Question: I was messing with my storyboard with no code involved and got this error after I connected "Terms of use" button to a view controller. It was working fine before this action.
-I created and connected a class to Terms of Use View Controller
-I used action push segue to connect

'''
2014-01-22 17:26:45.434 Project[1162:a0b] -[AboutViewController termsOfUseButton:]: unrecognized selector sent to instance 0x8c89d40
2014-01-22 17:26:45.437 Project[1162:a0b] *** Terminating app due to uncaught exception 'NSInvalidArgumentException', reason: '-[AboutViewController termsOfUseButton:]: unrecognized selector sent to instance 0x8c89d40'
*** First throw call stack:
(
0 CoreFoundation 0x0173b5e4 __exceptionPreprocess + 180
1 libobjc.A.dylib 0x014be8b6 objc_exception_throw + 44
2 CoreFoundation 0x017d8903 -[NSObject(NSObject) doesNotRecognizeSelector:] + 275
3 CoreFoundation 0x0172b90b ___forwarding___ + 1019
4 CoreFoundation 0x0172b4ee _CF_forwarding_prep_0 + 14
5 libobjc.A.dylib 0x014d0874 -[NSObject performSelector:withObject:withObject:] + 77
6 UIKit 0x0022e0c2 -[UIApplication sendAction:to:from:forEvent:] + 108
7 UIKit 0x0022e04e -[UIApplication sendAction:toTarget:fromSender:forEvent:] + 61
8 UIKit 0x003260c1 -[UIControl sendAction:to:forEvent:] + 66
9 UIKit 0x00326484 -[UIControl _sendActionsForEvents:withEvent:] + 577
10 UIKit 0x00325733 -[UIControl touchesEnded:withEvent:] + 641
11 UIKit 0x0026b51d -[UIWindow _sendTouchesForEvent:] + 852
12 UIKit 0x0026c184 -[UIWindow sendEvent:] + 1232
13 UIKit 0x0023fe86 -[UIApplication sendEvent:] + 242
14 UIKit 0x0022a18f _UIApplicationHandleEventQueue + 11421
15 CoreFoundation 0x016c483f __CFRUNLOOP_IS_CALLING_OUT_TO_A_SOURCE0_PERFORM_FUNCTION__ + 15
16 CoreFoundation 0x016c41cb __CFRunLoopDoSources0 + 235
17 CoreFoundation 0x016e129e __CFRunLoopRun + 910
18 CoreFoundation 0x016e0ac3 CFRunLoopRunSpecific + 467
19 CoreFoundation 0x016e08db CFRunLoopRunInMode + 123
20 GraphicsServices 0x036909e2 GSEventRunModal + 192
21 GraphicsServices 0x03690809 GSEventRun + 104
22 UIKit 0x0022cd3b UIApplicationMain + 1225
23 Project 0x00003a9d main + 141
24 libdyld.dylib 0x01d77725 start + 0
)
libc++abi.dylib: terminating with uncaught exception of type NSException
(lldb)
'''
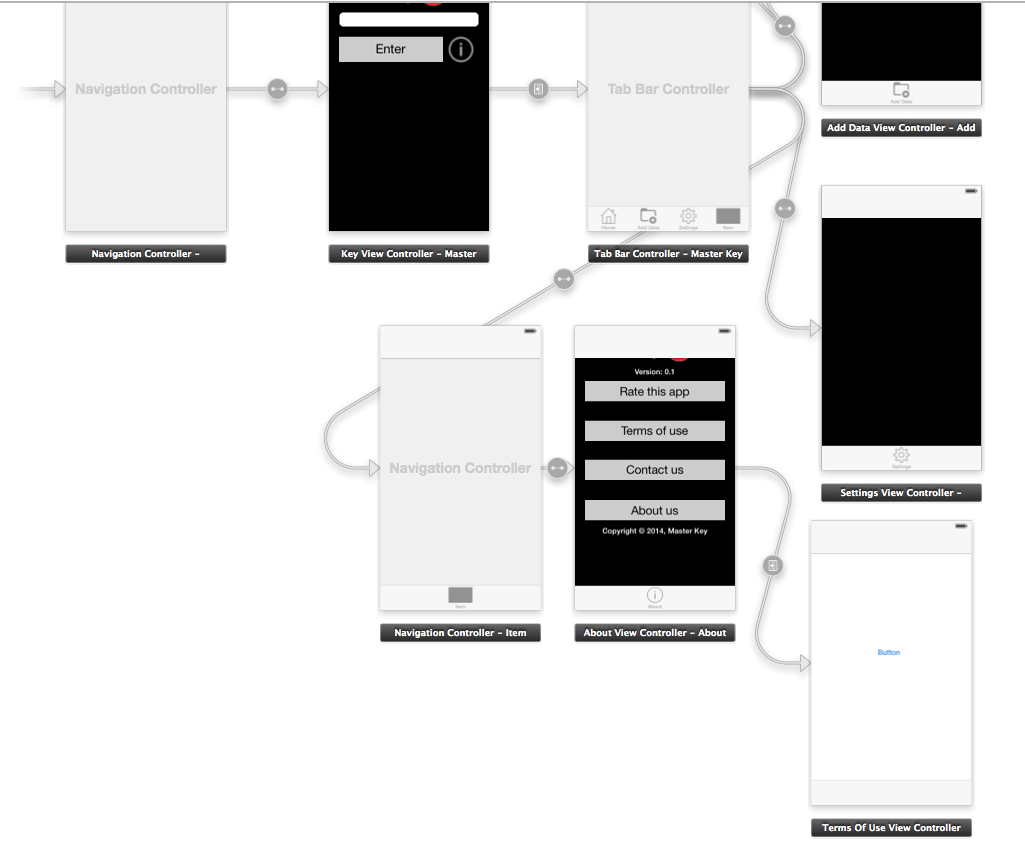
Answer: (Lame but I found the solution after I finished writing the question)
The reason for this error is I created an IBAction-UIButton method on touch up inside.
I deleted that code and hoped the traces were deleted.
It seems it wasnt, I had to unconnect the touch up inside by clicking the X in red squared spot.